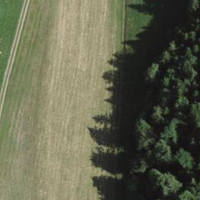
EUNIS habitat code: 44
Species observed at this site:
Geum rivale